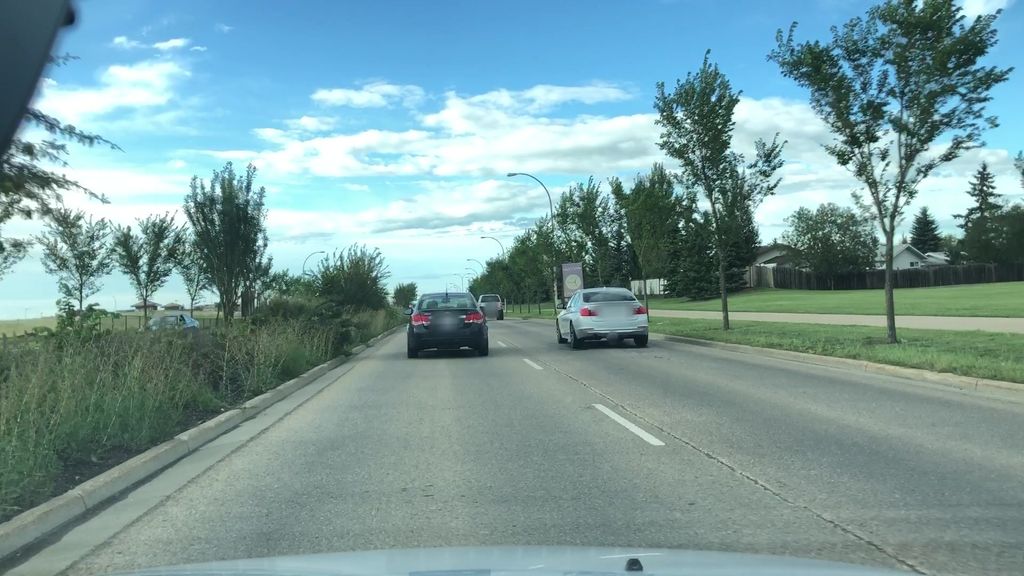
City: edmonton